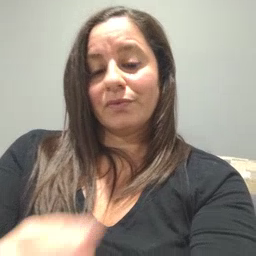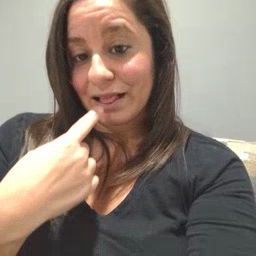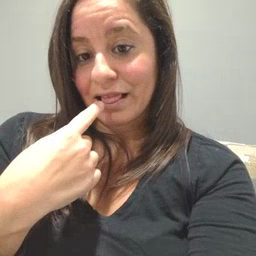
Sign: tongue